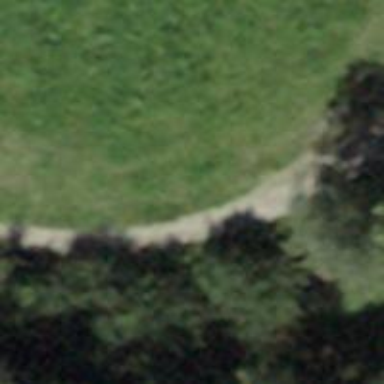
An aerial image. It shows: Ground path.